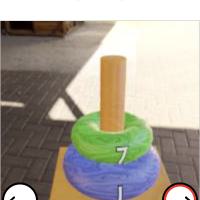
Task: sum
Answer: 8